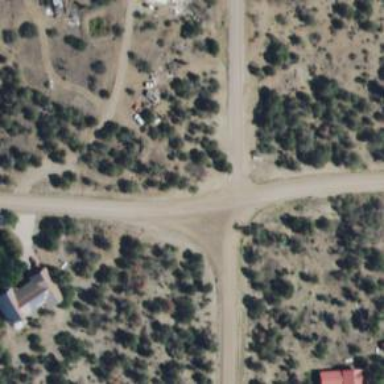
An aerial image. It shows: Residential road.